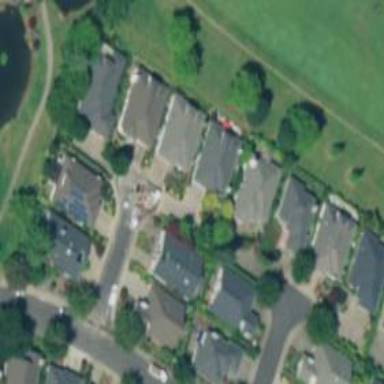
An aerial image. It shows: Living street.